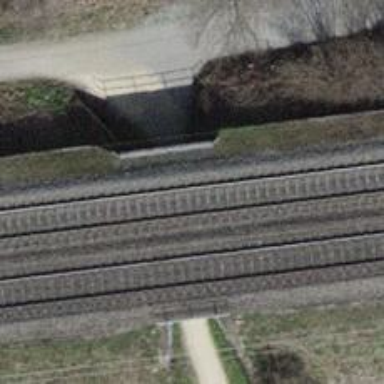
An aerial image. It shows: Gravel track with tunnel. The track is of grade3 quality.